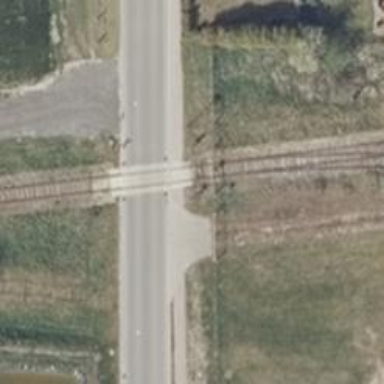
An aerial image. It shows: Railway level crossing.